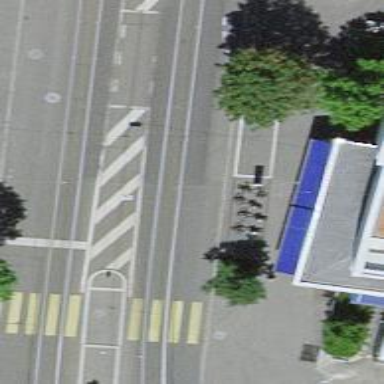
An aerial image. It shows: Bicycle rental service.